Question: In my app, I am getting text content from JSON and that content I am showing into text view. But, problem is text is not appearing complete and it is not formatted as well. I had checked my JSON using <URL> and it showed the JSON is valid. I had printed the content that I received on the log and it is complete. Even, after setting it to textview and again getting back from it, I am getting complete data. But, it is not displaying complete text.

I am not getting where the problem is. The textview is inside scrollview.
Below is my code:
'''
public class TIEBaseActivity extends MapActivity
{
//private ProgressDialog dialog;
public AlertDialog _alertDialog;
protected HeaderBar _headerBar;
protected FooterBar _footerBar;
protected LinearLayout _manager;
protected LinearLayout form;
protected TIEBaseActivity _self;
public void createDefaultView(Bundle savedInstanceState)
{
super.onCreate(savedInstanceState);
setContentView(R.layout.basescreen);
this._self=this;
initView();
}
public void loadFormFromResource(int resourceID)
{
LayoutInflater inflater = (LayoutInflater)getSystemService(Context.LAYOUT_INFLATER_SERVICE);
View view = inflater.inflate(resourceID, null);
_manager.addView(view);
}
public void loadDefaultForm()
{
form=new LinearLayout(this);
form.setLayoutParams(new LayoutParams(LayoutParams.FILL_PARENT,LayoutParams.WRAP_CONTENT));
form.setOrientation(LinearLayout.VERTICAL);
form.setGravity(Gravity.CENTER);
_manager.addView(form);
}
public void initView()
{
_headerBar = (HeaderBar) findViewById(R.id.baseHeaderBar);
_manager = (LinearLayout) findViewById(R.id.baseScrollContent);
//_footerBar = (FooterBar) findViewById(R.id.baseFooterBar);
_headerBar.view.setVisibility(View.GONE);
//_footerBar.view.setVisibility(View.GONE);
}
protected void showScreen(Intent intent) {
startActivity(intent);
}
public void setHeaderTitle(String title) {
if (_headerBar!=null) {
_headerBar.setTitle(title);
}
}
public Handler progressCloseHandler = new Handler() {
public void handleMessage(Message msg) {
super.handleMessage(msg);
if (_alertDialog != null)
_alertDialog.cancel();
}
};
private Handler alertViewHandler = new Handler() {
public void handleMessage(Message msg) {
String message=(String)msg.obj;
AlertDialog.Builder _alert = new AlertDialog.Builder(TIEBaseActivity.this);
_alert.setMessage(message)
.setCancelable(false)
.setPositiveButton("OK", new DialogInterface.OnClickListener() {
public void onClick(DialogInterface arg0, int arg1) {
}
});
_alert.create().show();
}
};
public void DisplayAlert(String message) {
Message msg=Message.obtain(alertViewHandler);
msg.obj=message;
alertViewHandler.sendMessage(msg);
}
public void DisplayAlert(String message, int id) {
Message msg=Message.obtain(alertViewHandler);
msg.obj=message;
msg.what=id;
alertViewHandler.sendMessage(msg);
}
private Handler closeViewHandler=new Handler() {
public void handleMessage(Message msg) {
super.handleMessage(msg);
_self.finish();
}
};
public void closeScreen() {
closeViewHandler.sendMessage(Message.obtain(closeViewHandler));
}
public void openRating()
{
Intent marketIntent = new Intent(Intent.ACTION_VIEW,Uri.parse("market://details?id=com.dzo.tie"));
startActivity(marketIntent);
}
@Override
public void onConfigurationChanged(Configuration newConfig) {
super.onConfigurationChanged(newConfig);
}
public void openShare()
{
String mMailSubject = "OIE App. - Get the All Indian Events happening in Overseas";
String mMailMessage = null;
mMailMessage = "Hi,
I found this great Application. This application customize for Overseas Indian Events.";
mMailMessage += "
";
mMailMessage += "Go to: https://market.android.com/details?id=com.dzo.oie";
mMailMessage += ",
Please visit: http://www.dotzoo.net to see more about Dotzoo Inc.";
Intent emailIntent = new Intent(android.content.Intent.ACTION_SEND);
emailIntent.setType("text/*");
emailIntent.putExtra(Intent.EXTRA_SUBJECT, ""+mMailSubject);
emailIntent.putExtra(Intent.EXTRA_TEXT, mMailMessage);
startActivity(Intent.createChooser(emailIntent, "Share via..."));
}
@Override
protected boolean isRouteDisplayed() {
// TODO Auto-generated method stub
return false;
}
}
'''
Layout for BaseActivity:
'''
<?xml version="1.0" encoding="utf-8"?>
<LinearLayout
xmlns:android="http://schemas.android.com/apk/res/android"
android:layout_width="fill_parent"
android:background="@color/white"
android:layout_height="fill_parent"
android:orientation="vertical"
android:id="@+id/baseLayout">
<com.dzo.tie.ui.HeaderBar
android:id="@+id/baseHeaderBar"
android:layout_width="fill_parent"
android:layout_height="50dp"/>
<ScrollView
android:scrollbars="vertical"
android:fillViewport="true"
android:layout_width="fill_parent"
android:layout_height="fill_parent">
<LinearLayout
android:id="@+id/baseScrollContent"
android:layout_height="wrap_content"
android:orientation="vertical"
android:gravity="center"
android:layout_gravity="center"
android:layout_width="fill_parent">
</LinearLayout>
</ScrollView>
'''
I am extending this base activity in my activity class:
'''
public class TIEInfo extends TIEBaseActivity
{
TextView txtTieInfo;
String contents;
private String infoUrl = "http://www.tradeineu.com/tie_app/aboutTie.php";
protected void onCreate(Bundle savedInstanceState)
{
super.createDefaultView(savedInstanceState);
_headerBar.view.setVisibility(View.VISIBLE);
super.setHeaderTitle("Info");
init();
new TIEInfoAsyncTask(getParent(), infoUrl, txtTieInfo).execute();
}//onCreate
public void init()
{
loadFormFromResource(R.layout.tieinfo);
txtTieInfo = (TextView)findViewById(R.id.txtTieInfo);
}//init
}//TIEInfo
'''
'''
<?xml version="1.0" encoding="utf-8"?>
<TextView
xmlns:android="http://schemas.android.com/apk/res/android"
android:layout_width="fill_parent"
android:layout_height="fill_parent"
android:id="@+id/txtTieInfo"
android:textSize="12sp"
android:textColor="@color/copper_gold"
android:lineSpacingExtra="5dp"/>
'''
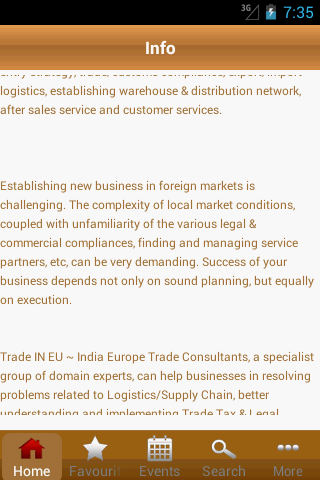
Answer: You need to scroll to see the rest of your text.
Place your textview inside a scrollView and it will be ok.